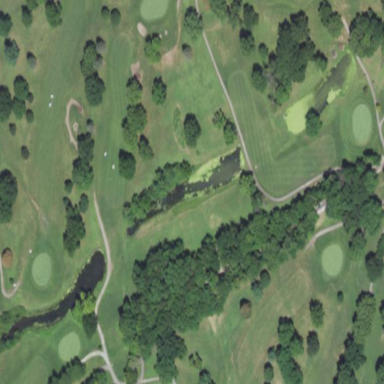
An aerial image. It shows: Water hazard on golf course. The hazard is natural water feature.